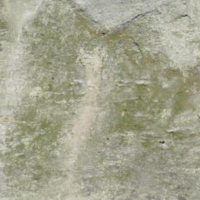
EUNIS habitat code: 31
Species observed at this site:
Armeria alpina